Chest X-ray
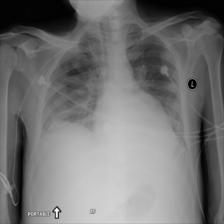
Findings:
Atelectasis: positive
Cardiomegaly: negative
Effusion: positive
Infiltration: negative
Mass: negative
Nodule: negative
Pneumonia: negative
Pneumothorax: negative
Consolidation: negative
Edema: negative
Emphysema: negative
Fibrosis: negative
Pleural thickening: negative
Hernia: negative